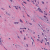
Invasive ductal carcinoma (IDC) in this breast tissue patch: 1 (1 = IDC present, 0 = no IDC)